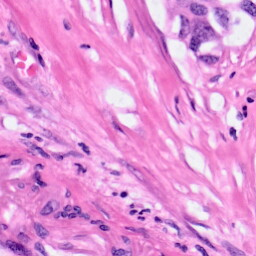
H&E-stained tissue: Pancreatic